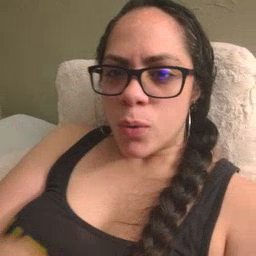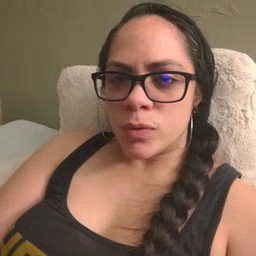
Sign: blow